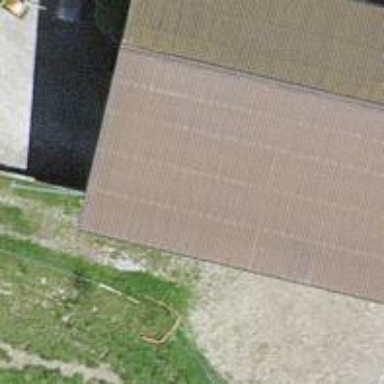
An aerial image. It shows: Rural barn.